Interaction volume radius: 5 \u00c5
Interaction volume height: 30 \u00c5
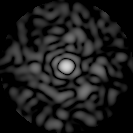
Disorder parameter: 0.8438